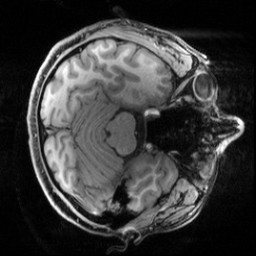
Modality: T1w
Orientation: axial
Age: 29
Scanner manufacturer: siemens
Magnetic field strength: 3 T
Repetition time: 2.5 s
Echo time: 0.00444 s